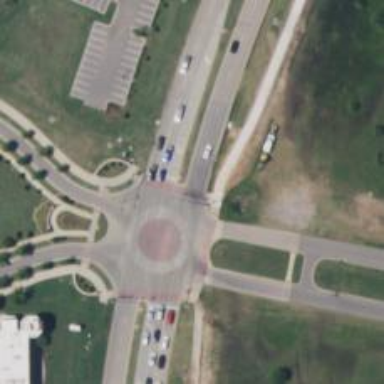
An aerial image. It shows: Crossing road.